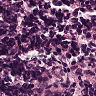
Metastatic tissue present: no